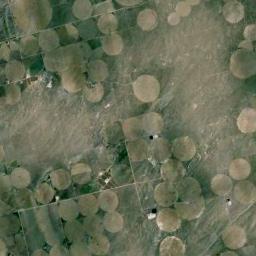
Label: circular_farmland